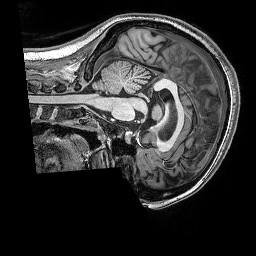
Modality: T1w
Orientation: sagittal
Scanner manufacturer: siemens
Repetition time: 2.5 s
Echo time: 0.00341 s